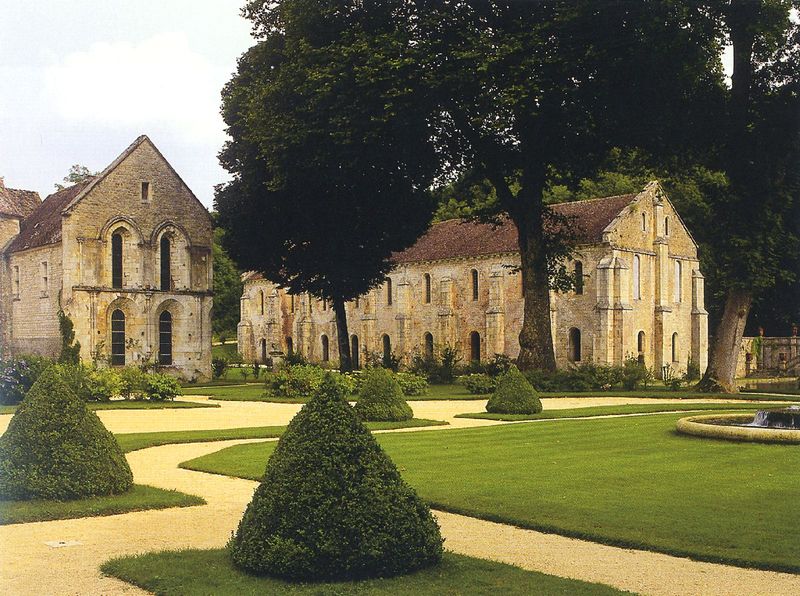
Titel: Ehemaliges Zisterzienserkloster in Fontenay (Burgund)
Standort: Fontenay, Zisterzienserabtei (EU - F - Burgund)
Schlagwörter: himmel, wasser, bäume, fenster, gebäude, gras, park, rasen, wiese, büsche, kirche, sträucher, wege, brunnen, garten, bogen, giebel, treppe, foto, kloster, photo, beete, buchs, foto park steinhäuser